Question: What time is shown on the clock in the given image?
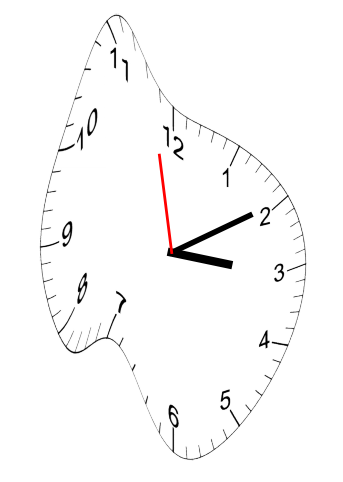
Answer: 03:09:58